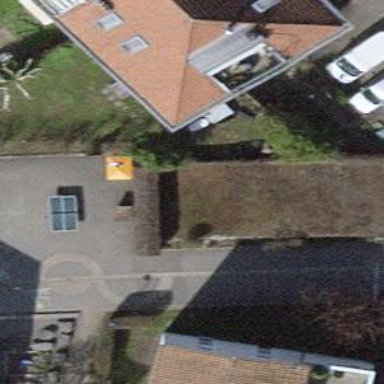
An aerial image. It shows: Parking entrance.